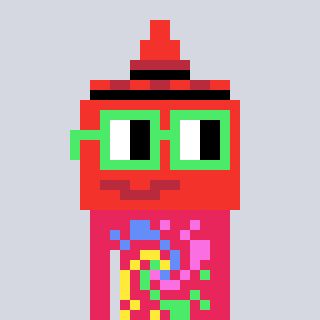
a pixel art character with square light green glasses, a ketchup-shaped head and a redpinkish-colored body on a cool background